Question: I'm trying to figure out how I would draw a syntax tree for the expression below. First, how exactly is this behaving? It looks like it takes 1 and 2 as parameters, and if 'n' is 0, it will just return 'm'.

Also, could someone point a start off to parse tree, or an example? I haven't been able to find one.
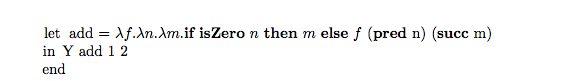
Answer: Once the function is defined, you do applications of the arguments on the function itself, returning, thus, new functions, resultants of the applied args.
I'm not sure which language you used to wirte that code, but the application would result in something like:
'''
\f.\n.\m.if isZero n then m else f (pred n) (succ m)
'''
Since '\f' is the definition of the function, you can write the above as:
'''
add = (\n.\m.if (isZero n) then m else add (pred n) (succ m))
'''
And the applications:
'''
add = (\n.\m.if (isZero n) then m else add (pred n) (succ m))
add 1 2
(\n.\m.if (isZero n) then m else add (pred n) (succ m)) 1 2
'''
Replacing the outermost variable with the innermost argument (in this case, 'n' by 1):
'''
((**\n**.\m.if (isZero n) then m else f (pred **n**) (succ m)) **1**) 2
(\m.if (isZero 1) then m else add (pred 1) (succ m)) 2
'''
Resolving it a bit:
'''
(\m.if (isZero 1) then m else add **(pred 1)** (succ m)) 2
(\m.if (isZero 1) then m else add 0 (succ m)) 2
'''
Applying the second argument, and resolving:
'''
(**\m**.if (isZero 1) then **m** else add 0 (succ **m**)) **2**
(if (isZero 1) then 2 else add 0 (succ 2))
(if (isZero 1) then 2 else add 0 **(succ 2)**)
(if (isZero 1) then 2 else add 0 3)
'''
We know (isZero 1) is false; so, we solve the above expression and have the resulting:
'''
(if **(isZero 1)** then 2 else add 0 3)
(if False then 2 else add 0 3)
add 0 3
'''
Which is the same as of applying 0 to function f, and then, 3 to the result.
The above expression may be read as: "f" is: 0 applied to "f", and 3 applied to the result of the former application.
But f's been defined formerly as:
'''
(\f.\n.\m.if (isZero n) then m else f (pred n) (succ m))
'''
So, in this case, you'd have:
'''
add = (\f.\n.\m.if (isZero n) then m else f (pred n) (succ m))
add 0 3 = \n.\m.if (isZero n) then m else add (pred n) (succ m)) 0 3
= **\n**.\m.if (isZero **n**) then m else add (pred **n**) (succ m)) **0** 3
= \m.if (isZero 0) then m else add (pred 0) (succ m)) 3
= **\m**.if (isZero 0) then **m** else add (pred 0) (succ **m**)) **3**
= if (isZero 0) then 3 else add (pred 0) (succ 3))
= if **(isZero 0)** then 3 else add (pred 0) (succ 3))
= if True then 3 else add (pred 0) (succ 3))
= 3
'''
In the syntax tree you would simply show the expansions, reaching the result 3.
As a more straightforward example of the application process, considering the function "sum", defined as (\x.\y.x + y), the result of (sum 3 2) would be:
'''
(sum 3 2)
((sum 3) 2)
(((sum) 3) 2)
(((\x.\y.x + y) 3) 2)
((\y.3 + y) 2)
(3 + 2)
5
'''
There's no restraint on the order one solves the expressions; lambda calculus is proved to have the same result what ever may be the order of the reductions used.
<URL>.
As pointed out by Giorgio, 'Y' is a fixed point combinator, that allows you to stop iterating at a certain point, if you're applications return to the same expression.
Since the application requires a finite number of iterations, the solution would be the same, simply noting the fixed pointer combination mark:
'''
Y = (\f.\n.\m.if (isZero n) then m else f (pred n) (succ m))
Y add = (\f.\n.\m.if (isZero n) then m else f (pred n) (succ m)) add
Y add = (**\f**.\n.\m.if (isZero n) then m else **f** (pred n) (succ m)) **add**
Y add = \n.\m.if (isZero n) then m else add (pred n) (succ m)
Y add 0 3 = \n.\m.if (isZero n) then m else add (pred n) (succ m)) 0 3
= **\n**.\m.if (isZero **n**) then m else add (pred **n**) (succ m)) **0** 3
= \m.if (isZero 0) then m else add (pred 0) (succ m)) 3
= **\m**.if (isZero 0) then **m** else add (pred 0) (succ **m**)) **3**
= if (isZero 0) then 3 else add (pred 0) (succ 3))
= if **(isZero 0)** then 3 else add (pred 0) (succ 3))
= if True then 3 else add (pred 0) (succ 3))
= 3
'''
Reference to <URL>.